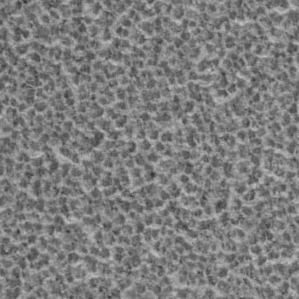
Label: frost